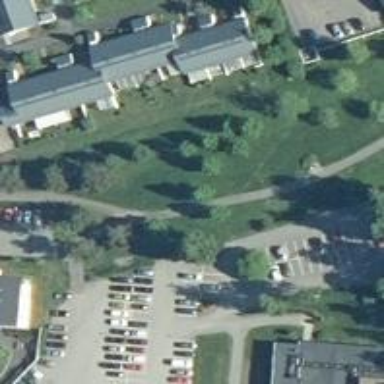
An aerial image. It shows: Parking area.